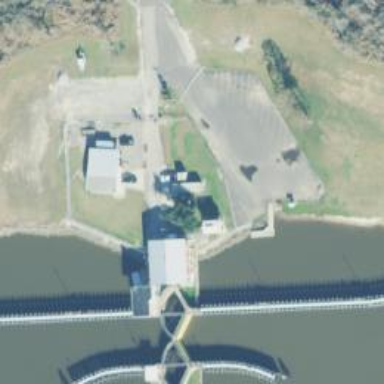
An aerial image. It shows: Dock by the waterway.